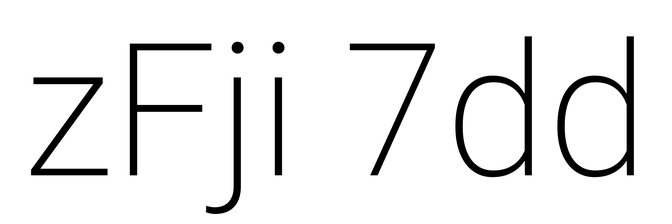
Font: Roboto_ExtraLight